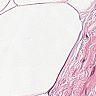
Metastatic tissue present: no